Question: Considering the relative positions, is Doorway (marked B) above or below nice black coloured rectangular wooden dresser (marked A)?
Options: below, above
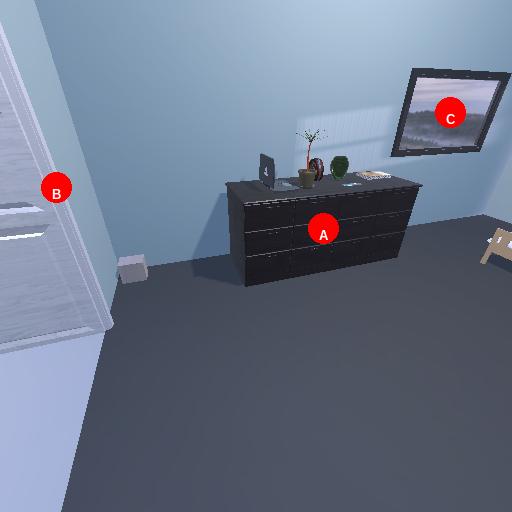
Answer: below